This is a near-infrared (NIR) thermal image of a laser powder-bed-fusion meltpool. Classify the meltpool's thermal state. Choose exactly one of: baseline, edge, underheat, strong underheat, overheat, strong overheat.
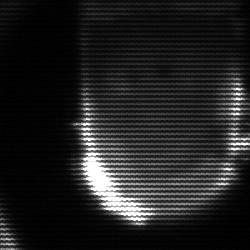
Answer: baseline